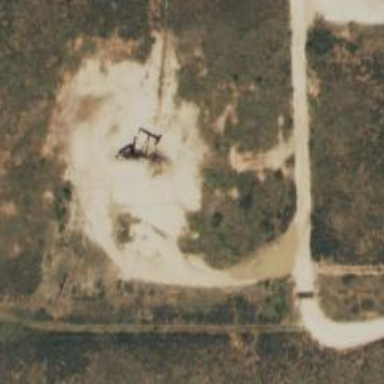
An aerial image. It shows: Petroleum well that is man-made.